Interaction volume radius: 10 \u00c5
Interaction volume height: 10 \u00c5
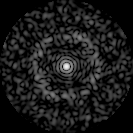
Disorder parameter: 0.8377